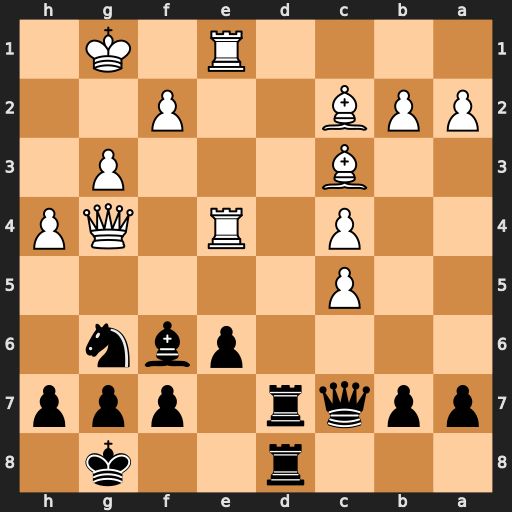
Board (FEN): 3r2k1/ppqr1ppp/4pbn1/2P5/2P1R1QP/2B3P1/PPB2P2/4R1K1
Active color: b
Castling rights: -
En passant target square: -
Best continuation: Bxc3 bxc3 f5 Qh5 fxe4